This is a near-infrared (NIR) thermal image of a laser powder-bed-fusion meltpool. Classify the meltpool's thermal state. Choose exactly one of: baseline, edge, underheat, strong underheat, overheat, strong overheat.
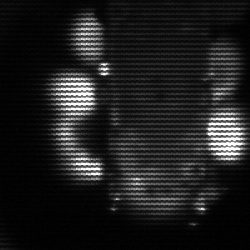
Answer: strong underheat